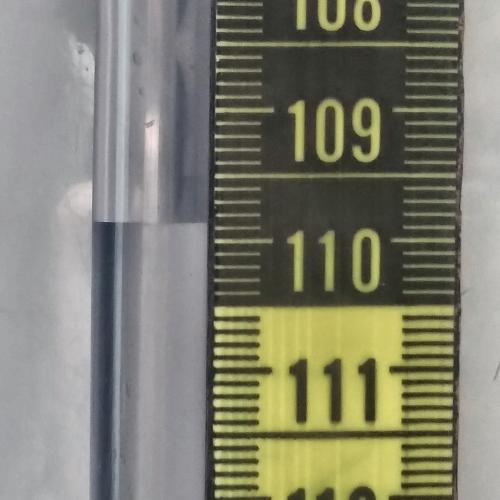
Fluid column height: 100.9 cm